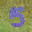
Label: 5